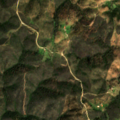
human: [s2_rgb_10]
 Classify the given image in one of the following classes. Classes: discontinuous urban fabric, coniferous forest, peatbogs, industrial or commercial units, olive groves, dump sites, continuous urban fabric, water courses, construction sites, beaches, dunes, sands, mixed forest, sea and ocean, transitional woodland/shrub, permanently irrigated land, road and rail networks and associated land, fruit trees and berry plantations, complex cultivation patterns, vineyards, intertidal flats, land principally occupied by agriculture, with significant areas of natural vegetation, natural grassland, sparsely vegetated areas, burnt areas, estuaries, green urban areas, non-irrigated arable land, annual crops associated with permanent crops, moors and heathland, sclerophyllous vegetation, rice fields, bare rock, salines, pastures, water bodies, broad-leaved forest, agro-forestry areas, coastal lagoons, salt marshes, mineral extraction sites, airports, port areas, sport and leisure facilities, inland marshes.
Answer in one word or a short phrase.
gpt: broad-leaved forest, sclerophyllous vegetation, transitional woodland/shrub